Question: I'm not sure why when I input anything other than an integer value, the output isn't showing 'Invalid Format!'.
That's the exception handling that I'm trying to achieve. Also, how can I close the 'Scanner' in a 'finally' clause without causing an infinite loop.
'''
class ConsoleInput {
public static int getValidatedInteger(int i, int j) {
Scanner scr = new Scanner(System.in);
int numInt = 0;
while (numInt < i || numInt > j) {
try {
System.out.print("Please input an integer between 4 and 19 inclusive: ");
numInt = scr.nextInt();
if (numInt < i || numInt > j) {
throw new Exception("Invalid Range!");
} else {
throw new InputMismatchException("Invalid Format!");
}
} catch (Exception ex) {
System.out.println(ex.getMessage());
scr.next();
}
}
scr.close();
return numInt;
}
'''
This is the output I'm trying to get:

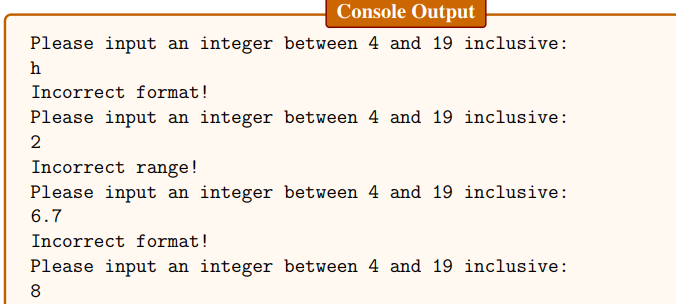
Answer: Below code will work for you,this is the another approach you can use to get your desire output.
In this code i have handled the InputMismatch in catch block.
'''
public static int getValidatedInteger(int i, int j) {
Scanner scr = new Scanner(System.in);
int numInt = 0;
while (numInt < i || numInt > j) {
try {
System.out.print("Please input an integer between 4 and 19 inclusive: ");
numInt = scr.nextInt();
if (numInt < i || numInt > j) {
System.out.println("Incorrect Range!");
}
} catch (InputMismatchException ex) {
System.out.println("Incorrect format!");
scr.next();
}
}
scr.close();
return numInt;
}
'''